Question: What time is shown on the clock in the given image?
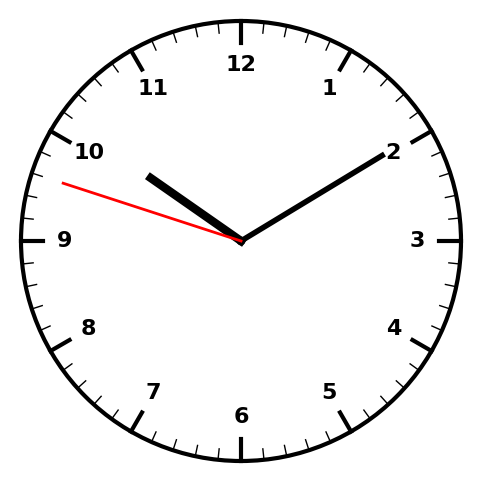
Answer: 10:09:48